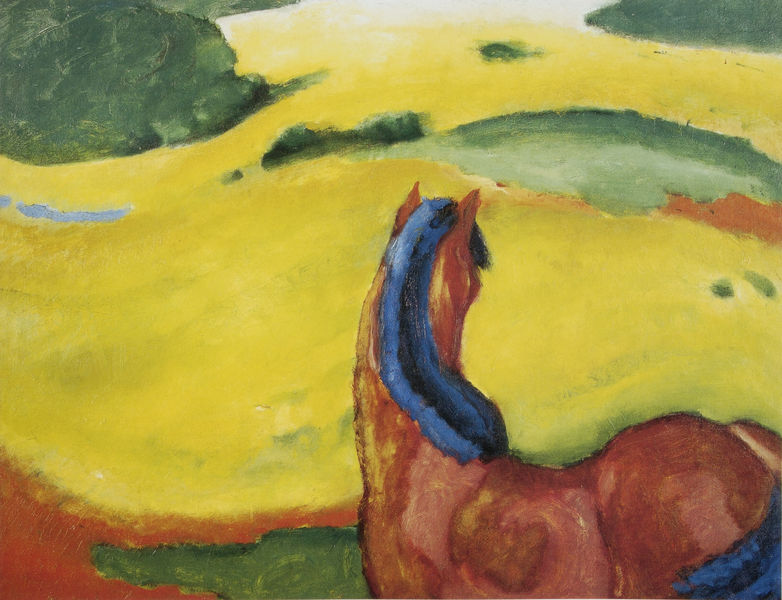
Titel: Pferd in Landschaft
Künstler: Franz Marc
Standort: Essen (Ruhr)
Institution: Museum Folkwang
Schlagwörter: baum, blau, gemälde, himmel, körper, bäume, gelb, grün, impressionismus, kubismus, landschaft, bewegung, blumen, braun, bunt, hell, licht, ohr, orange, rücken, weiss, blick, rot, tier, weg, wiese, expressionismus, malerei, schauen, öl, feld, felder, hügel, natur, weide, weite, busch, büsche, gebüsch, sträucher, wiesen, ohren, wald, pferd, fell, mähne, schwanz, schweif, schwung, gleb, sommer, welle, wellen, umrisse, bogen, moderne, abstrakt, berge, farben, flächen, kamm, modern, farbe, formen, nacken, romantik, ölgemälde, muskeln, frühling, raps, gauguin, kurven, wälder, rückenfigur, dynamik, macke, franz, kontraste, freiheit, waldstück, leuchtend, verloren, modernismus, blauer reiter, seele, roß, primärfarben, grundfarben, hecken, franz marc, marc, blaue reiter, blaue mähne, blauter reiter, farnz, fraben, gelbes feld, grüne bäume, rapsfeld, rist, rotes feld, sichtweise, abstract, besinnung, e, blauschwarze mähne, brauner körper, blauschwarzer schwanz, gelbe felder, grüne wiesen, franc marc, blaue brücke